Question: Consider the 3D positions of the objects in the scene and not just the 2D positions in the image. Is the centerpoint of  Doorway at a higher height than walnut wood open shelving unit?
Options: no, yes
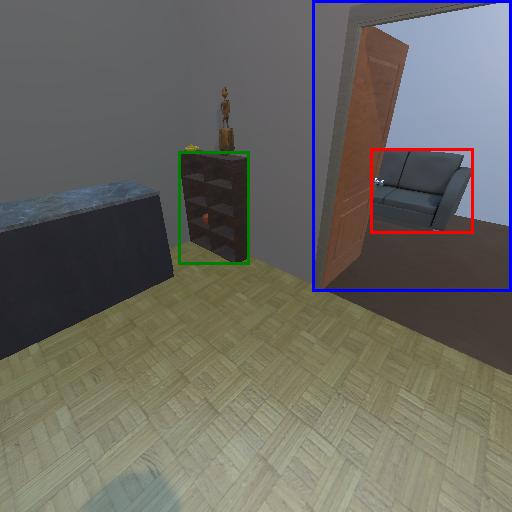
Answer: no